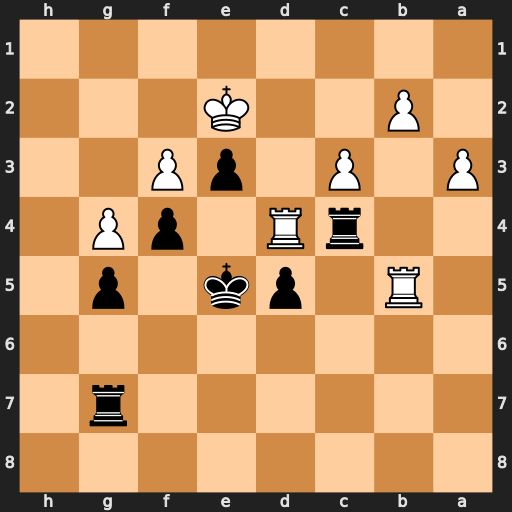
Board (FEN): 8/6r1/8/1R1pk1p1/2rR1pP1/P1P1pP2/1P2K3/8
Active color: b
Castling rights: -
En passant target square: -
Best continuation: Rxd4 cxd4+ Kxd4